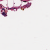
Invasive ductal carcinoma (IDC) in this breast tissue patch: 0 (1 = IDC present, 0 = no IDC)